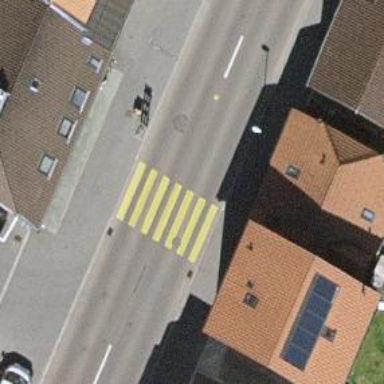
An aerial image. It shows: Zebra crossing on the road.